Interaction volume radius: 5 \u00c5
Interaction volume height: 25 \u00c5
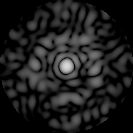
Disorder parameter: 0.8387